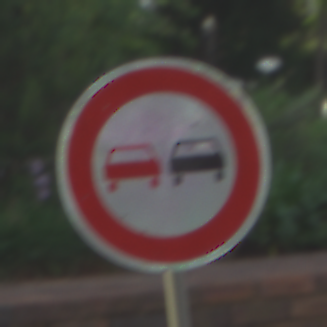
Verkehrszeichen: Ueberholverbot
Umgebung: Outdoor, Urban
Tageszeit: MorningAfternoon
Wetter: PartlyCloudy
Licht: Natural
Jahreszeit: NotSpecified
Kontrast: LowContrast